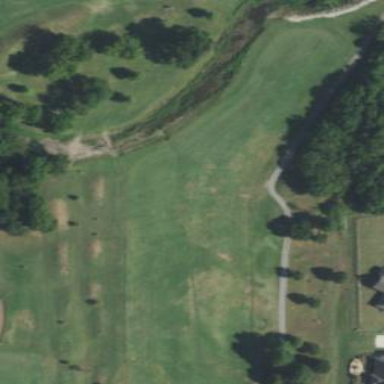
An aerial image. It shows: Golf fairway surrounded by grass.